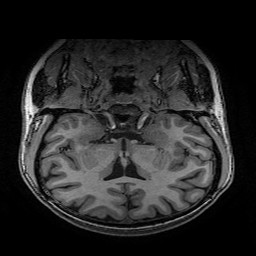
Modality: T1w
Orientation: sagittal
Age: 23
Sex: female
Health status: healthy
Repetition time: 2.53 s
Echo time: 0.0034 s